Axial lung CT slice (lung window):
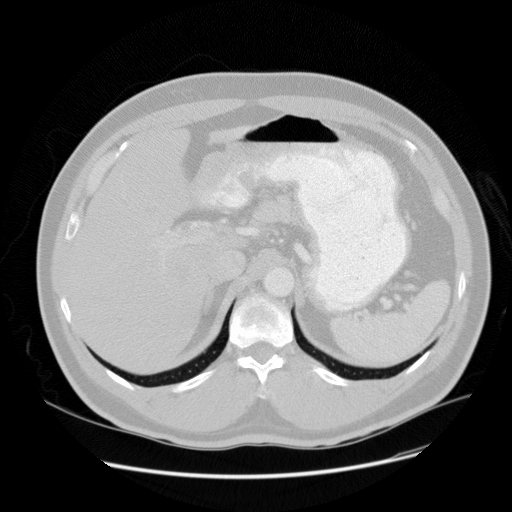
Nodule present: no